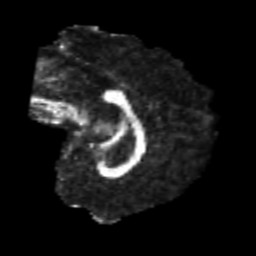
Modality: FA
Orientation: sagittal
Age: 20
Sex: male
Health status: healthy
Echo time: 0.074 s